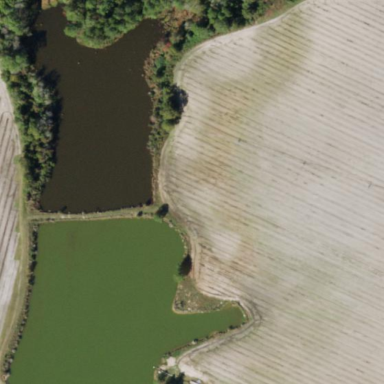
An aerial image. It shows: Natural reservoir of water.